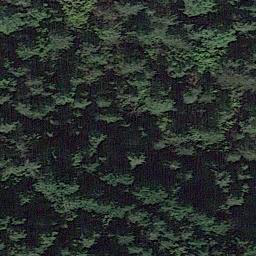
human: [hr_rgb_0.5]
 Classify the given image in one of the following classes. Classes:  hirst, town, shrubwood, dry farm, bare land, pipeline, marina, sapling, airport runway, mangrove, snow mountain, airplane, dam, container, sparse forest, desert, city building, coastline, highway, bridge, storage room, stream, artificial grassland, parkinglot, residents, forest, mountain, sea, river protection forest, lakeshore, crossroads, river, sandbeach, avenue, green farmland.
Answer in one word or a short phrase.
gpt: forest